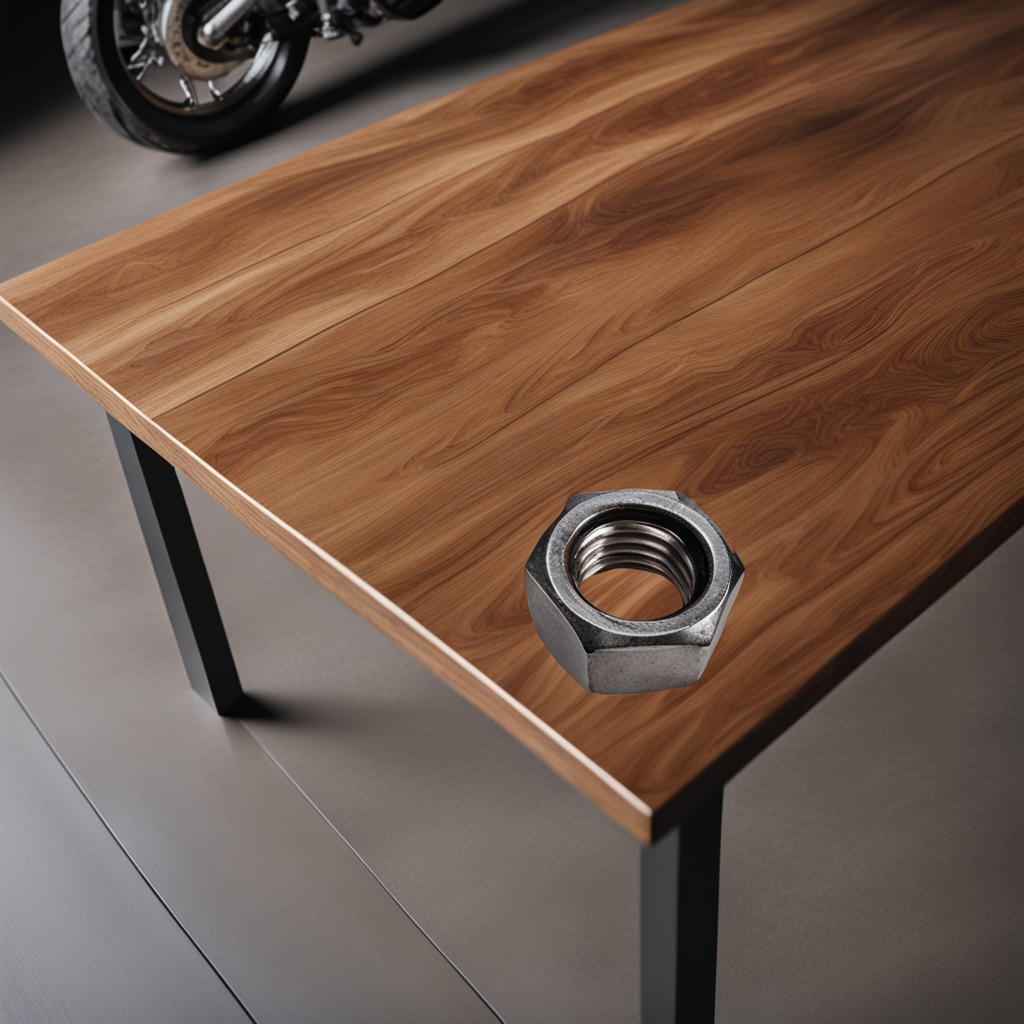
A metal nut lies on the wooden table in the vintage motorcycle garage.